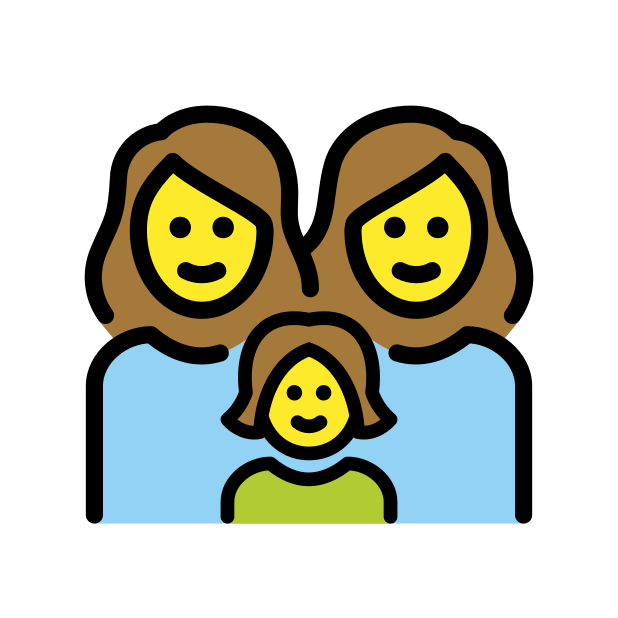
family: woman, woman, girl